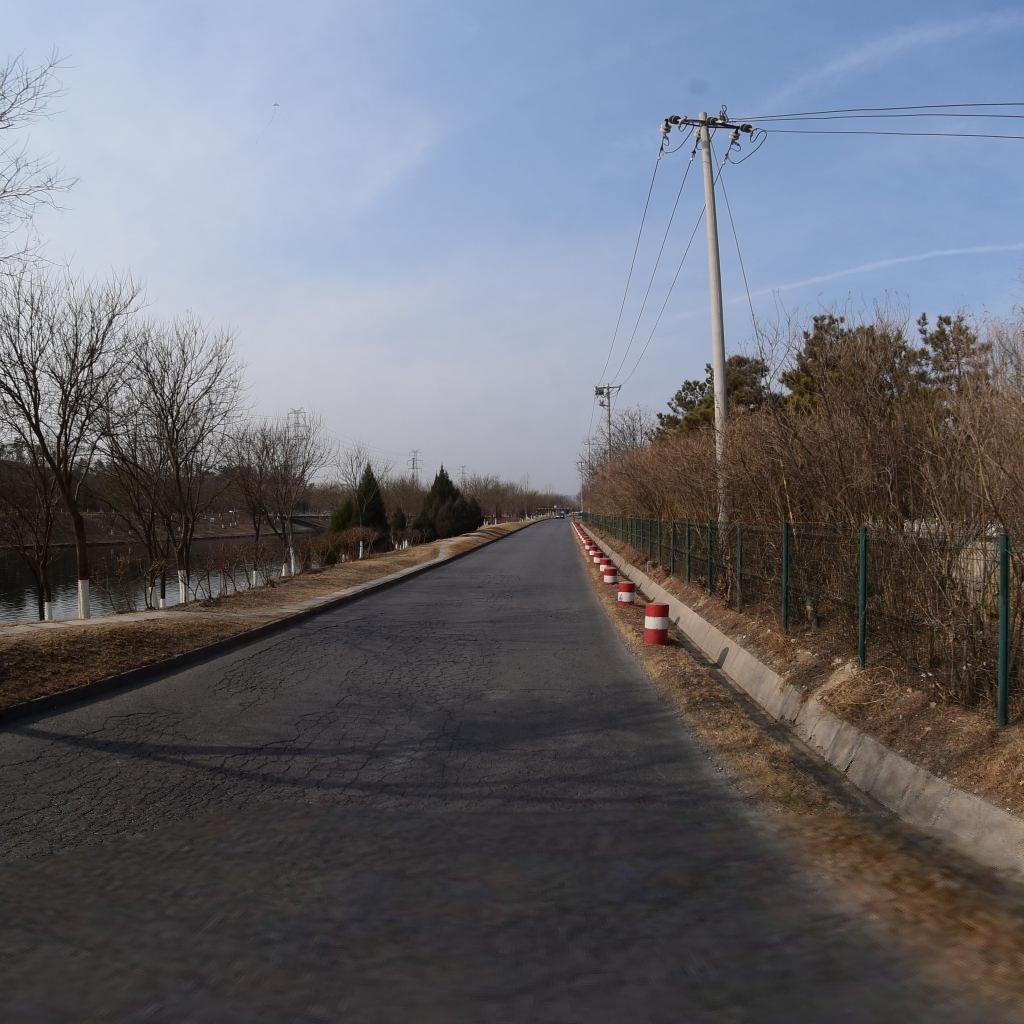
Region: Chaoyang
Road damage annotations: alligator crack